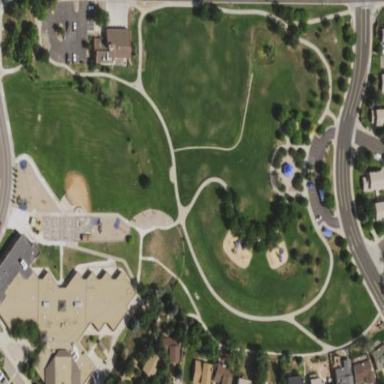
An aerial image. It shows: Park.